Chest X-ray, PA view. Patient: 68 years old, sex M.
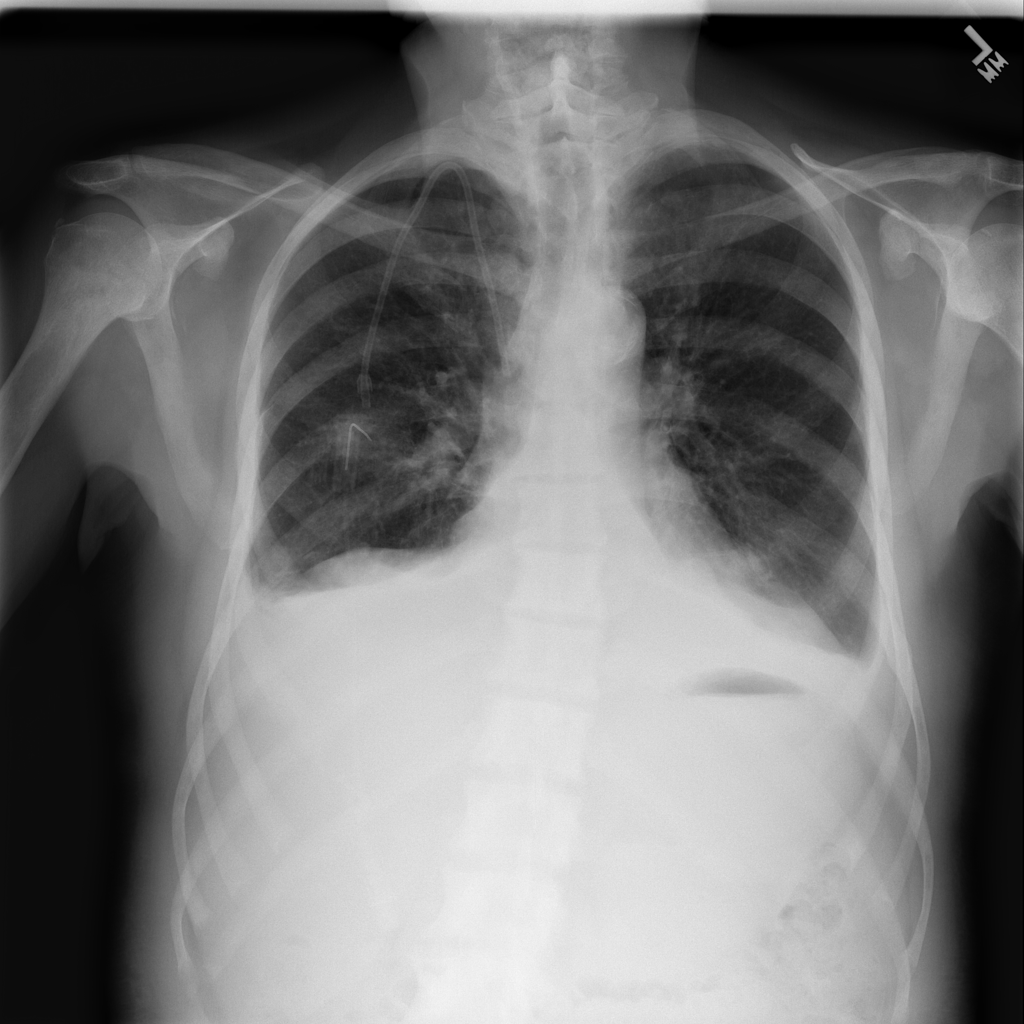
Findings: Effusion